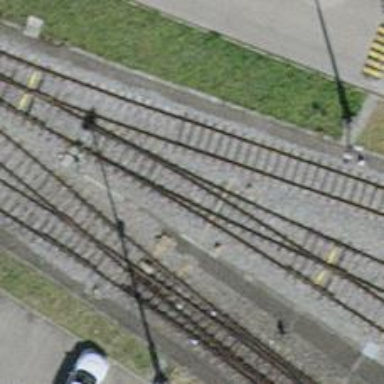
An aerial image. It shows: Railway yard with one track.